Question: I have horizontal tabbed structure, which has 4 tabs and ALL is by default opened, as per this Screenshot:

Now my questions is,
Please find the code of tabbed structure on offers.aspx :
'''
<script type="text/javascript">
function showonlyone(thechosenone) {
$('.newboxes').each(function (index) {
if ($(this).attr("id") == thechosenone) {
$(this).show(0);
}
else {
$(this).hide(0);
}
});
}
</script>
<div style="height: 30px;">
<div style="padding: 5px; float: left; color: #666;">
<a id="myHeader1" class="bmark active" href="javascript:showonlyone('newboxes1');">All</a><span>&nbsp;&nbsp;|&nbsp;&nbsp;</span>
</div>
<div style="padding: 5px; float: left; color: #666;">
<a id="myHeader2" class="bmark" href="javascript:showonlyone('newboxes2');">Travel</a><span>&nbsp;&nbsp;|&nbsp;&nbsp;</span>
</div>
<div style="padding: 5px; float: left; color: #666;">
<a id="myHeader3" class="bmark" href="javascript:showonlyone('newboxes3');">Shopping</a><span>&nbsp;&nbsp;|&nbsp;&nbsp;</span>
</div>
<div style="padding: 5px; float: left; color: #666;">
<a id="myHeader5" class="bmark" href="javascript:showonlyone('newboxes5');">Value Added Services</a>
</div>
'''
'''
<div>
<div class="newboxes" id="newboxes1" style="display: block; padding: 20px 5px 5px 5px; width: auto;">
</div>
<div class="newboxes" id="newboxes2" style="display: block; padding: 20px 5px 5px 5px; width: auto;">
</div>
<div class="newboxes" id="newboxes3" style="display: block; padding: 20px 5px 5px 5px; width: auto;">
</div>
<div class="newboxes" id="newboxes5" style="display: block; padding: 20px 5px 5px 5px; width: auto;">
</div>
'''
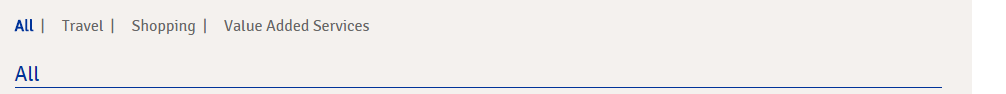
Answer: I think you can use hash in this case.
In your link, you do something like that, using your content's id:
'''
<a href="offer.aspx#newboxes1">Travel</a>
'''
In your offer.aspx page, you look for the hash:
'''
$(document).ready(function() {
var hash = window.location.hash.replace('#', '');
// Check if it has something
if (hash != '') {
showonlyone(hash);
// Highlight the correct tab, triggering the event that does that :)
var index = hash.replace('newboxes', '');
$('#myHeader' + index).trigger('click');
}
});
'''